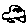
Label: car